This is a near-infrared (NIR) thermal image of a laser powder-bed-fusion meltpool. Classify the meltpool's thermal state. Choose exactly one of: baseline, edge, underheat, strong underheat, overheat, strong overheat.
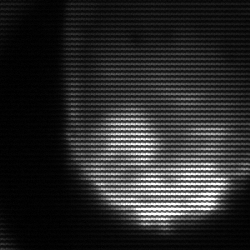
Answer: edge